Field crop: maize
Growth stage: 2
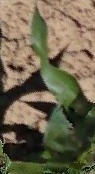
Species: maize